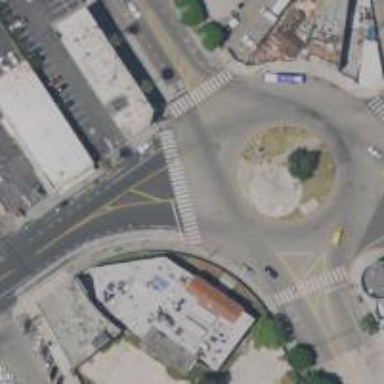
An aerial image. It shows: Tertiary road that leads to roundabout.